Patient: sex F, age 66
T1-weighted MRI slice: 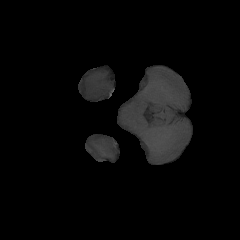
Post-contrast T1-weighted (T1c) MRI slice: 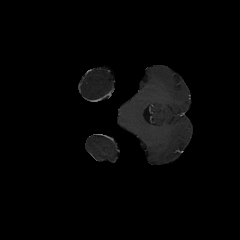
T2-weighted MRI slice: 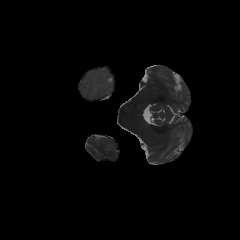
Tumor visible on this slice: yes
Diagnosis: Astrocytoma, IDH-wildtype
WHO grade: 2